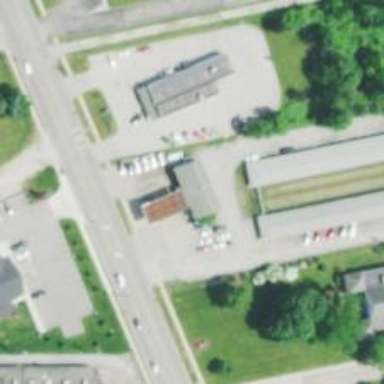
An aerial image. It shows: Convenience shop.